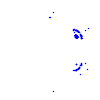
Particle: electron